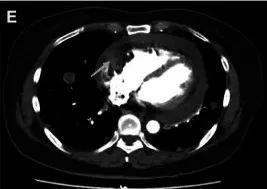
Comparison of lung metastases and cardiac mass before and after chemotherapy of Case2. (E) Contrast-enhanced Chest CT reveals a mass lesion (arrow) along the superior and posterior right atrial wall without enhancement. Has no occupied (arrow) compared to earlier.
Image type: radiology (ct)